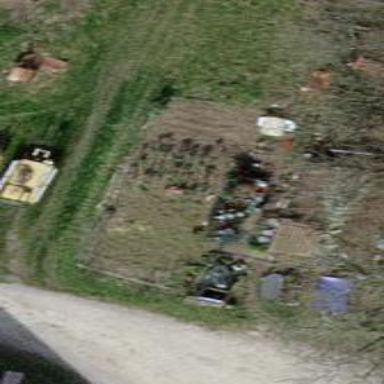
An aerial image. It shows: Garden that is leisure land.